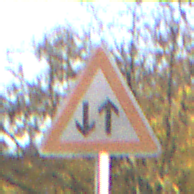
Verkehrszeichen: Gegenverkehr
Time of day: SunriseSunset
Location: Outdoor (Urban)
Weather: PartlyCloudy
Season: Autumn
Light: Natural